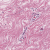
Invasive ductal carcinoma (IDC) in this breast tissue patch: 0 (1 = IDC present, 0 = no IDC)